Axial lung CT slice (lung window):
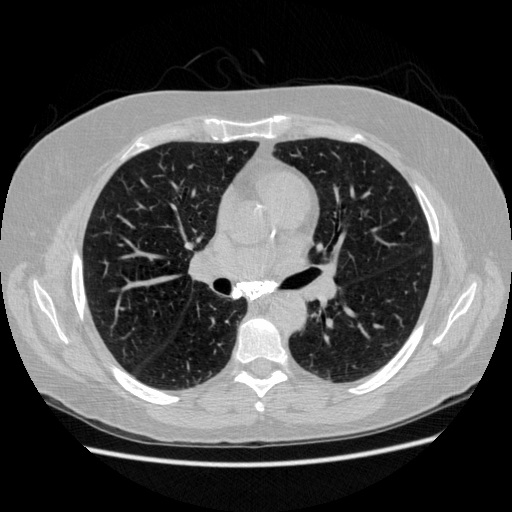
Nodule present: no